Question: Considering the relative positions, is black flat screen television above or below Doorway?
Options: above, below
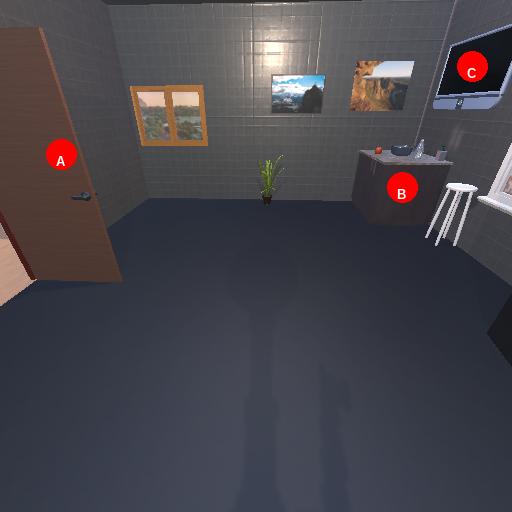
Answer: above